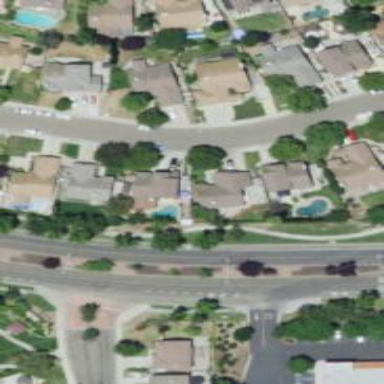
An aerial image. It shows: Residential road.